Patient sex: M
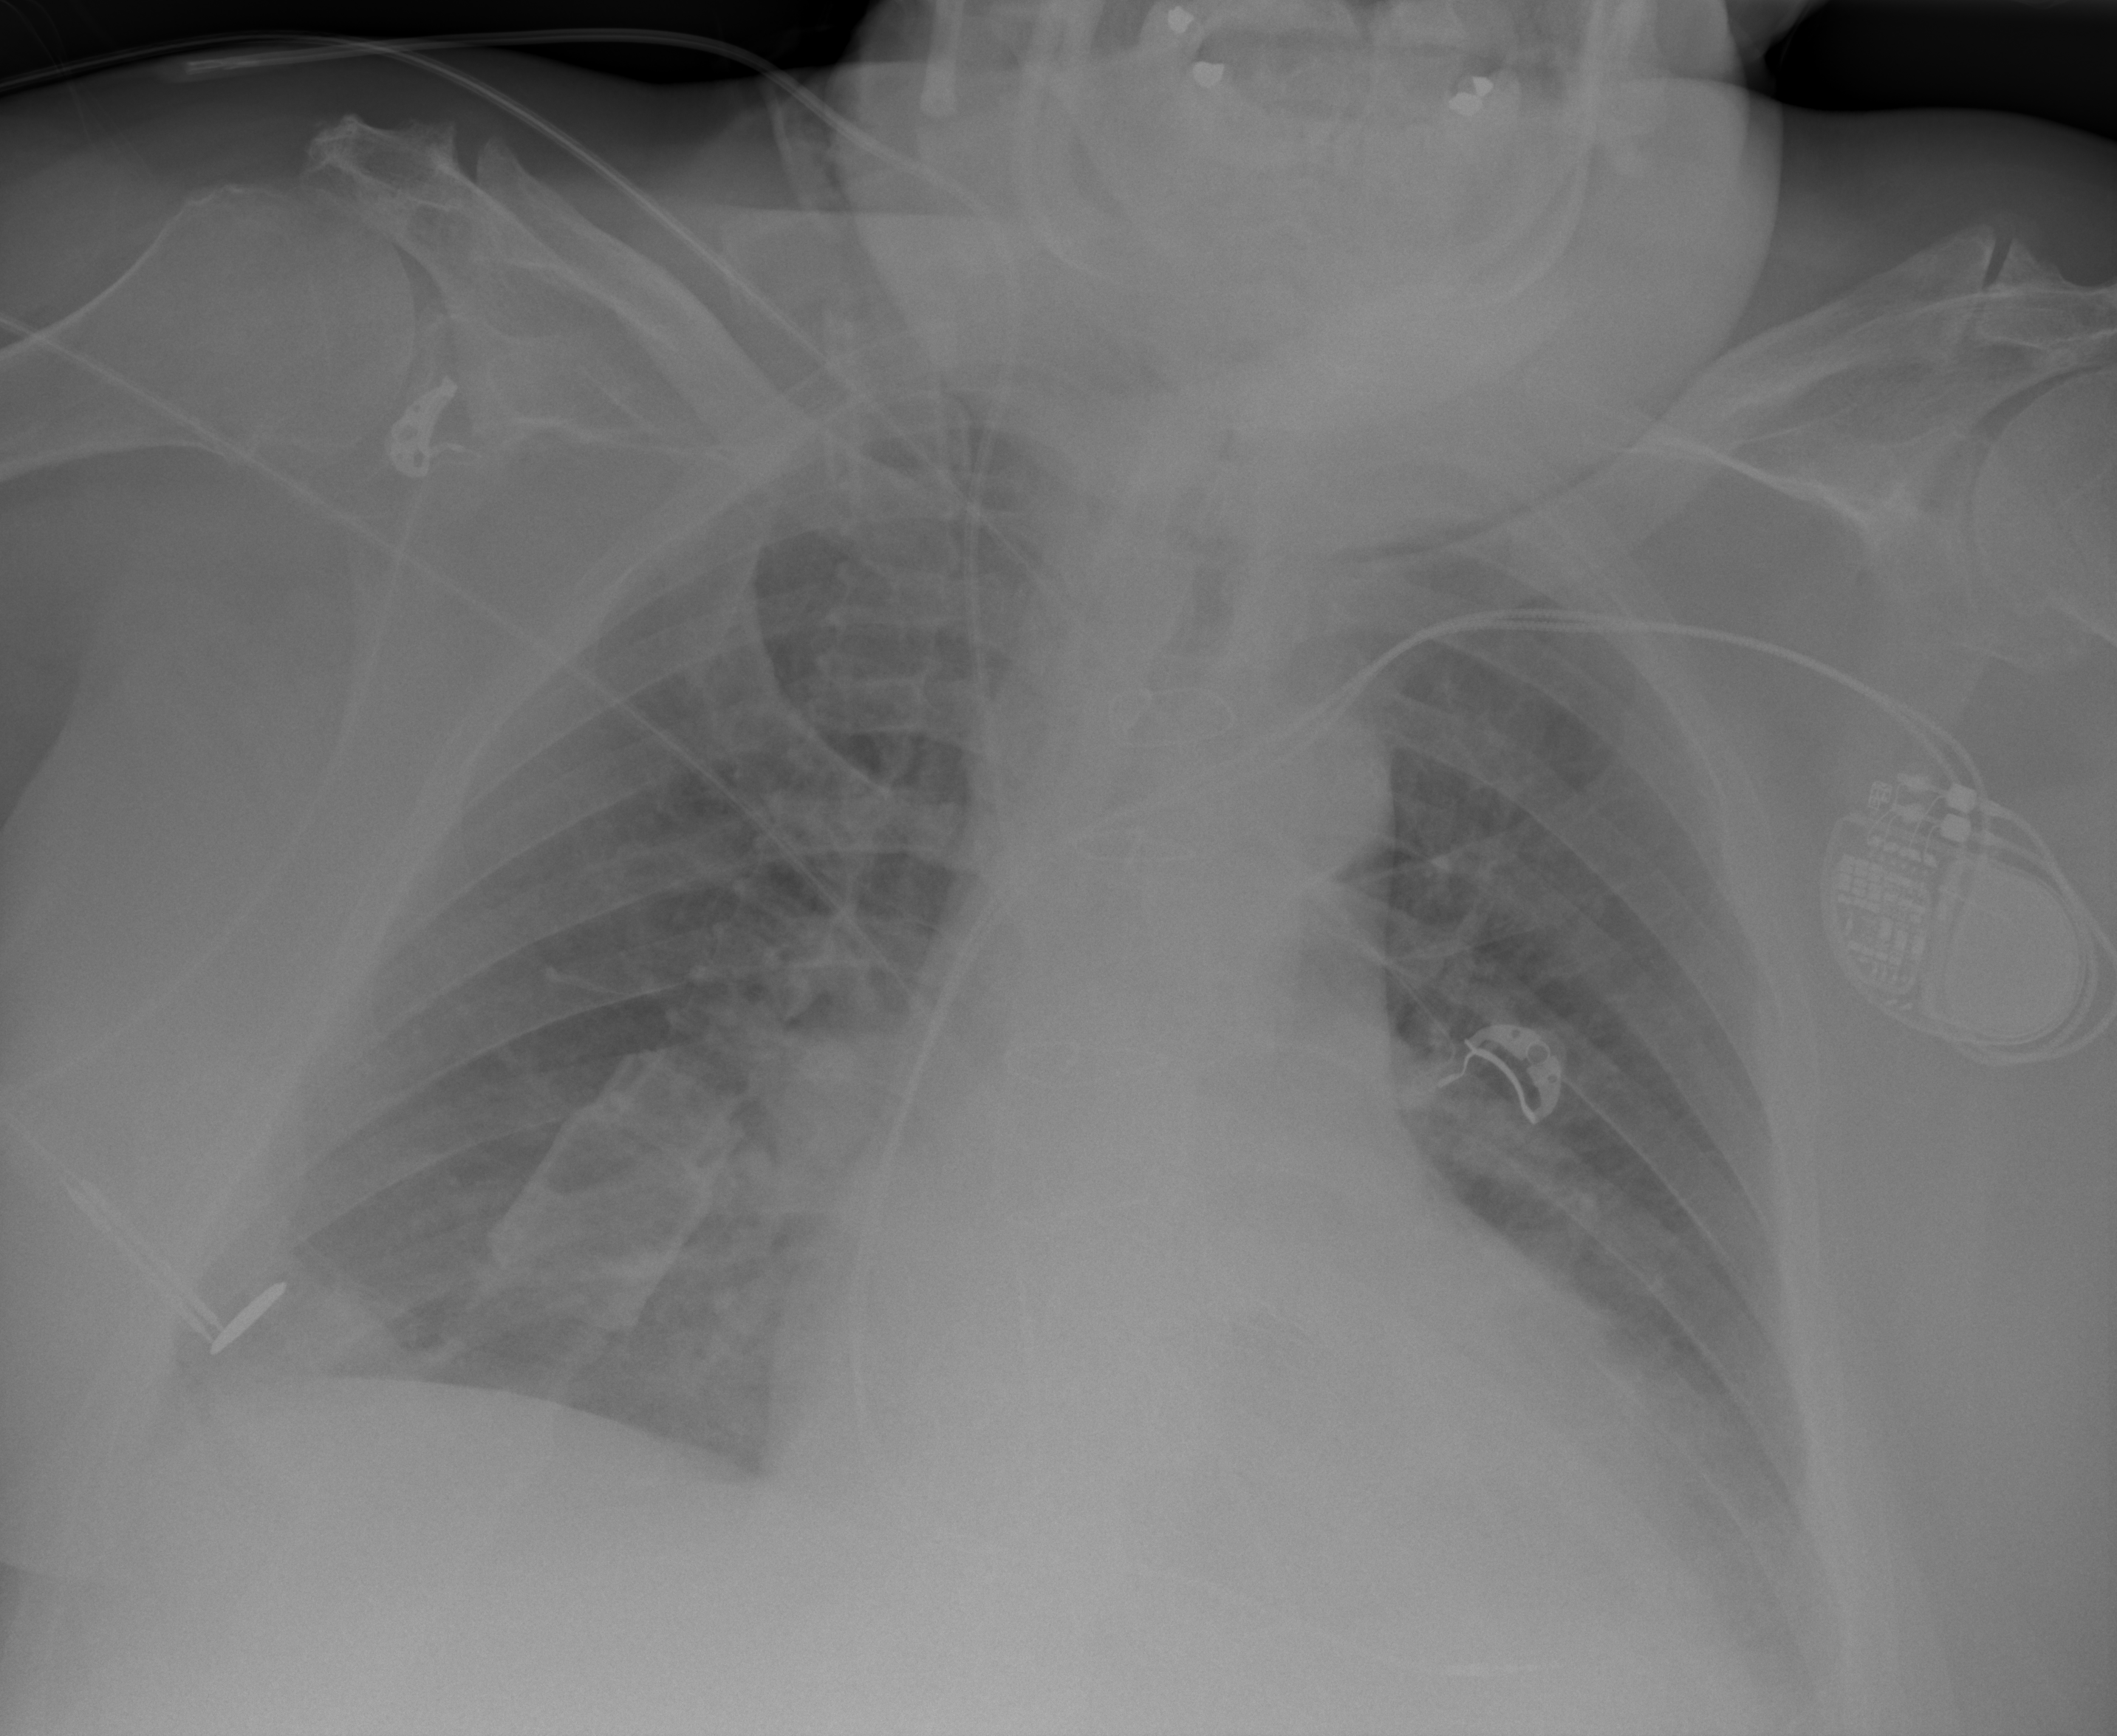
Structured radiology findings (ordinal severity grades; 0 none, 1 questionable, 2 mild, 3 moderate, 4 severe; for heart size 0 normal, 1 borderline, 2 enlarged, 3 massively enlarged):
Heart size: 2
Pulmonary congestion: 0
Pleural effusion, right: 1
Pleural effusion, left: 2
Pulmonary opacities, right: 0
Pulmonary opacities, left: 0
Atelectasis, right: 2
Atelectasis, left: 2